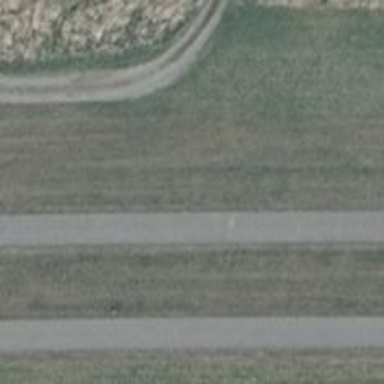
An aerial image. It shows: Track with grade 2 gravel surface.